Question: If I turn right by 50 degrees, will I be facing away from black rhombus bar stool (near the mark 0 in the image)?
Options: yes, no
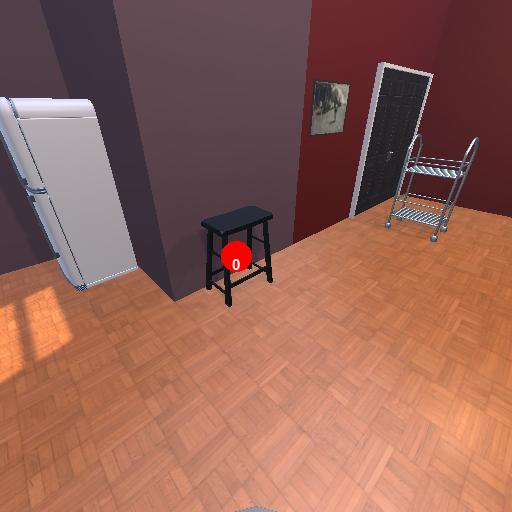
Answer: yes